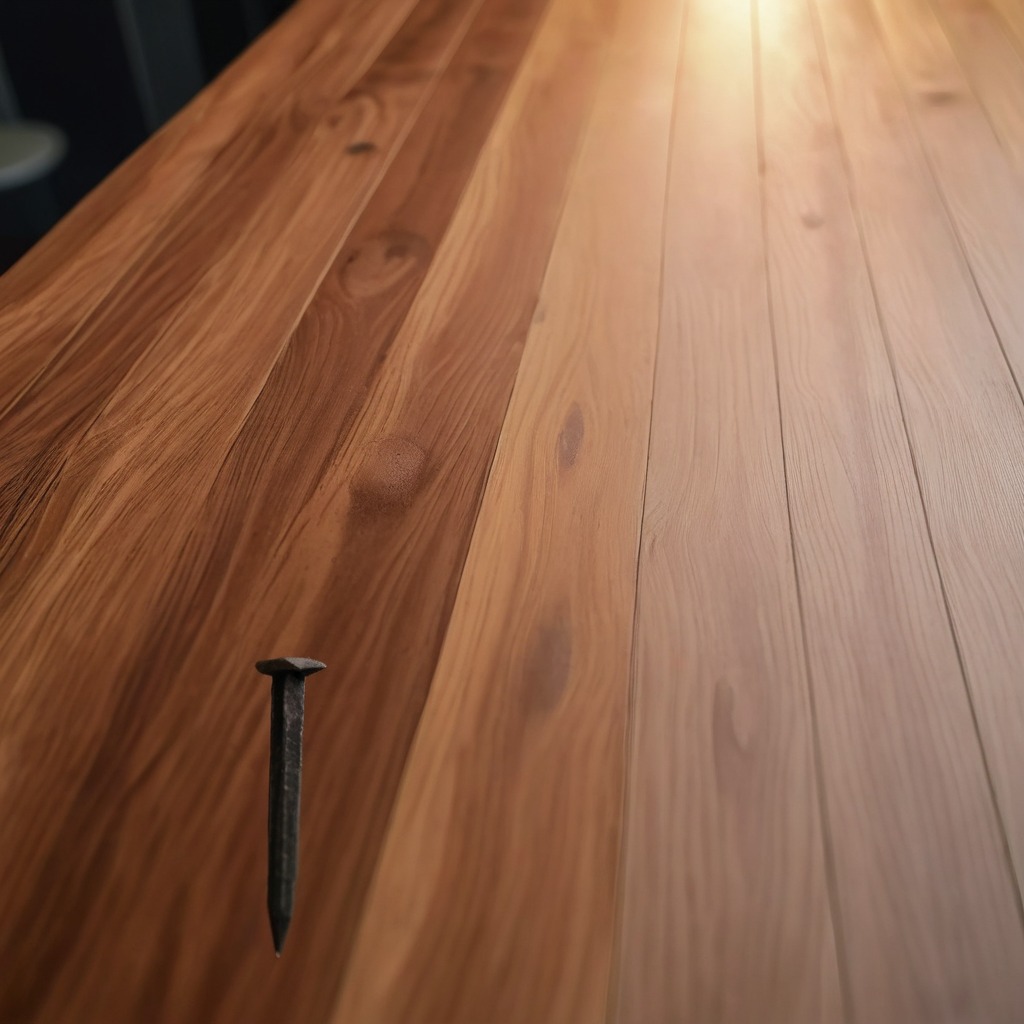
A nail lying on the wooden table in a carpentry studio with rich wood textures side lighting.